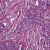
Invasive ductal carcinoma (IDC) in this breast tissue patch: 1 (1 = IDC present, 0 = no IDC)